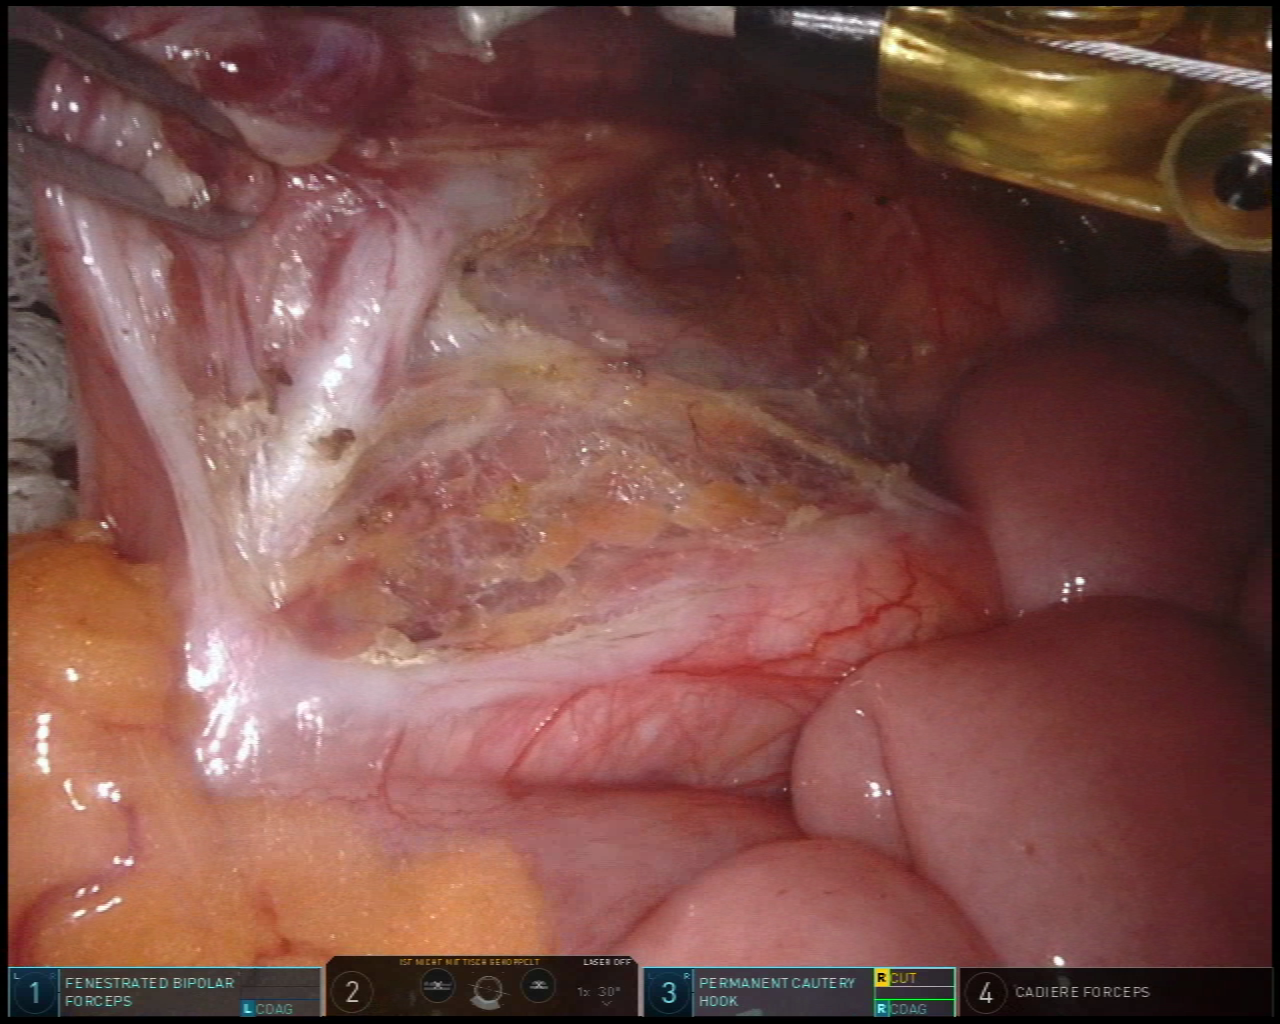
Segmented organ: inferior_mesenteric_artery
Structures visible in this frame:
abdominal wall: no
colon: no
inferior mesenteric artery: yes
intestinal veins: no
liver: no
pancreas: no
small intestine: yes
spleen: no
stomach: no
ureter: no
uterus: no
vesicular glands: no